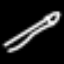
Label: pencil